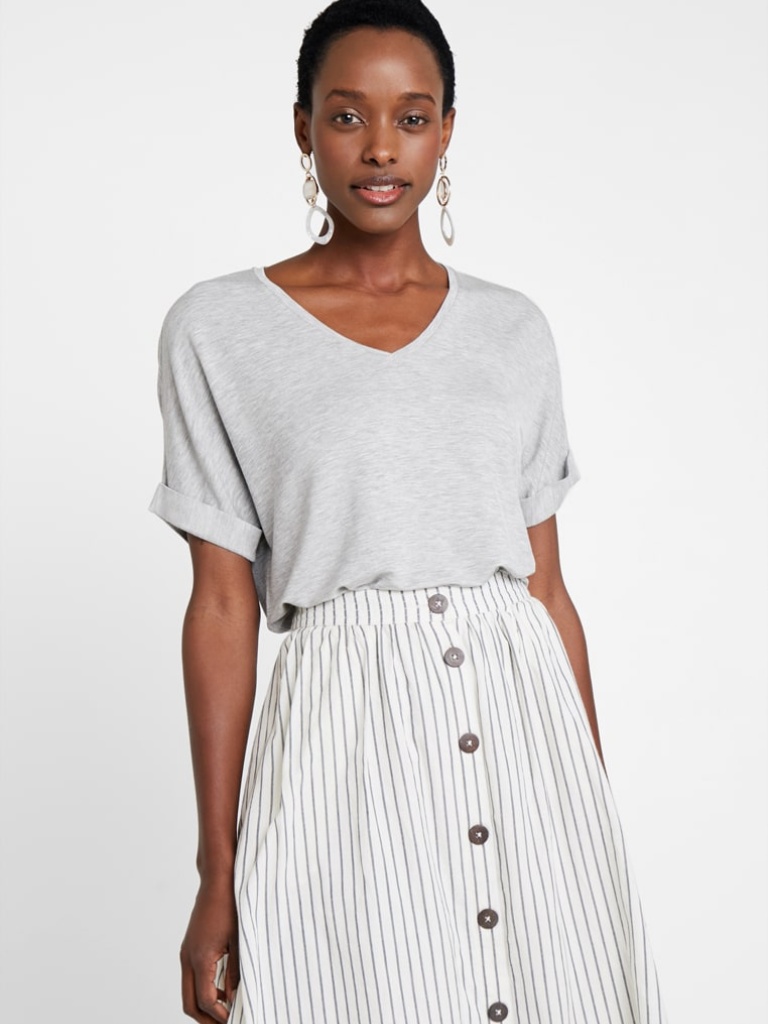
cotton relaxed short sleeve hip length French Tucked v-neck t-shirt